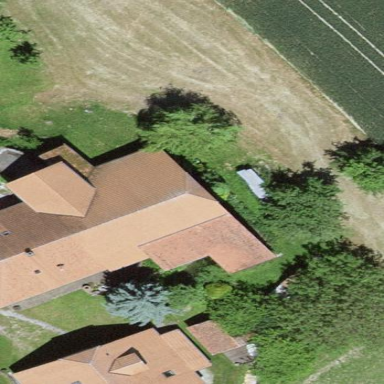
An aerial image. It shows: Farm building.